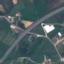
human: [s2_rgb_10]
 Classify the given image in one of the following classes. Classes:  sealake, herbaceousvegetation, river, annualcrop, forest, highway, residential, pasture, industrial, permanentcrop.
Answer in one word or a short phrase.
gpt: Highway